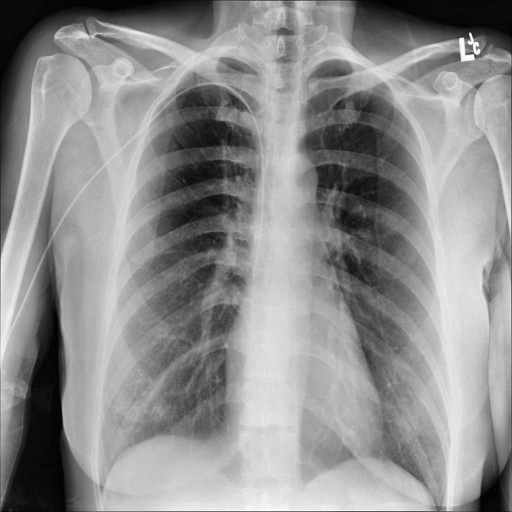
Finding: NORMAL